Interaction volume radius: 10 \u00c5
Interaction volume height: 10 \u00c5
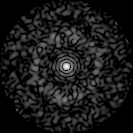
Disorder parameter: 0.7874